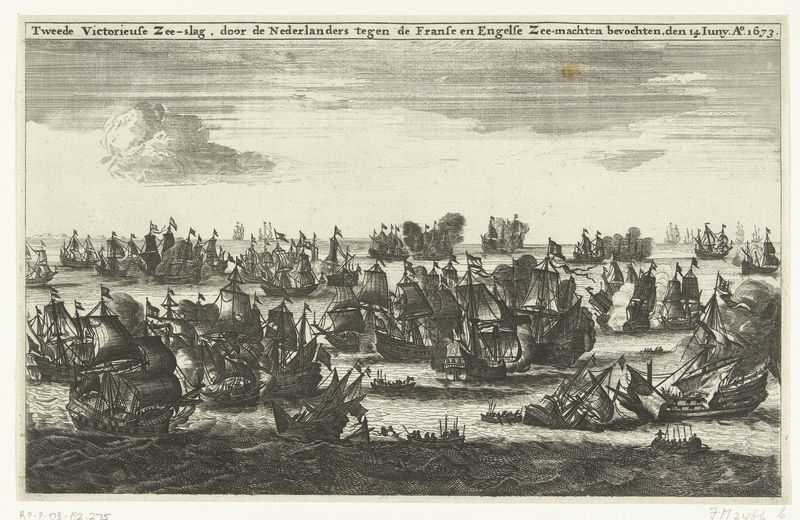
Titel: Zeeslag op Schoonevelt, 14 juni 1673
Standort: Amsterdam
Institution: Rijksmuseum
Schlagwörter: himmel, meer, wasser, wolken, wolke, holland, niederlande, horizont, boote, schiffe, schrift, segel, segelschiffe, wellen, fahnen, hafen, krieg, schlacht, seestück, druck, stich, flaggen, flotte, gebläht, schiffe#, 1673, 14. juni, jfdljycpo